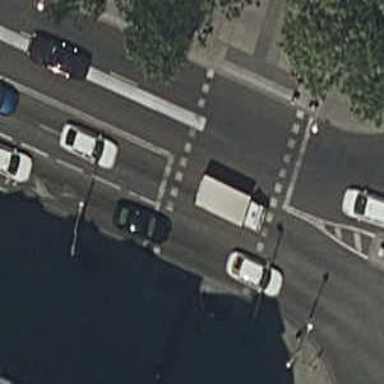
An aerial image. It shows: Footway crossing with traffic signals.